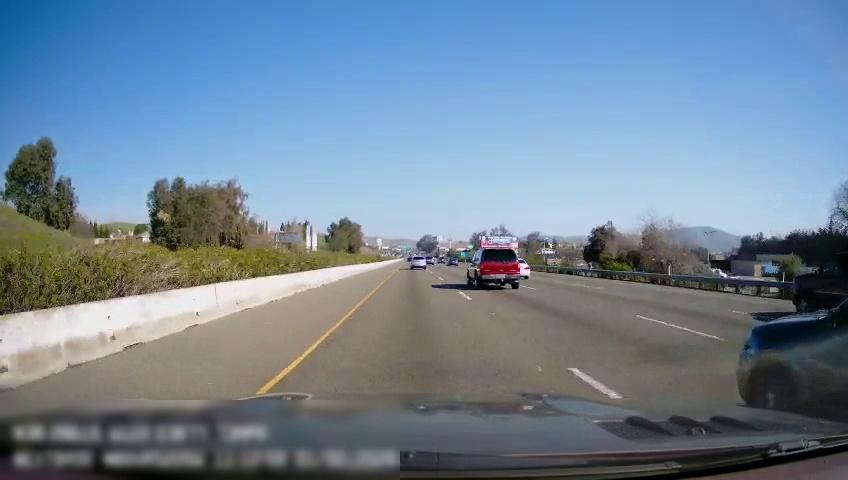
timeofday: Day
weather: Sunny
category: Drivable Space
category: Vehicles | SUV
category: Vehicles | Car
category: Vehicles | Car
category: Vehicles | Car
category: Vehicles | SUV
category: Vehicles | SUV
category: Lanes | Alternate Lane
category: Lanes | Current Lane
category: Lanes | Current Lane
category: Lanes | Alternate Lane